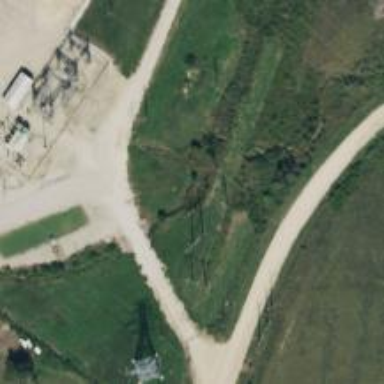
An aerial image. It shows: Power pole.